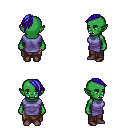
a pixel art fantasy rpg character, female body template, orc, green skin, chain tabard jacket, robe skirt, blue long mohawk hairstyle, maroon shoes, four views (front, back, left, right), 2x2 character sprite sheet, small pixel art, hard edges, no anti-aliasing